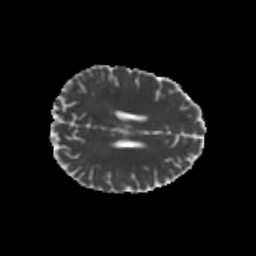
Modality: MD
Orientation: axial
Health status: healthy
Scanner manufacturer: philips
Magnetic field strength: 3 T
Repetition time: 6.964 s
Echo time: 0.092 s